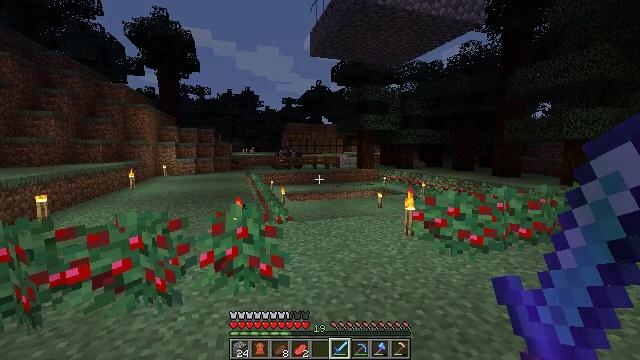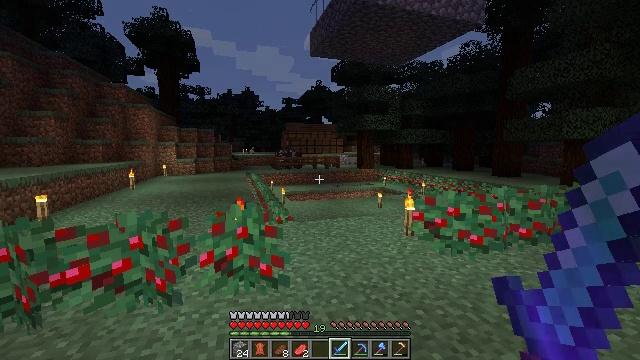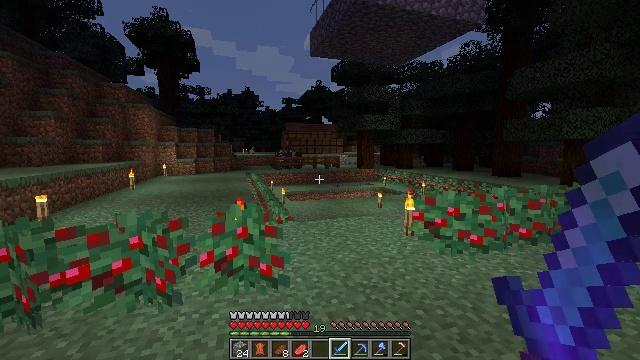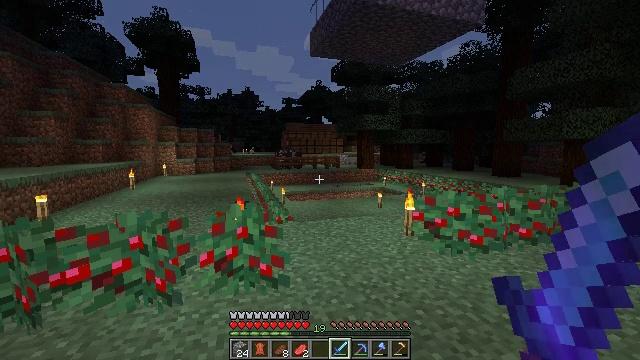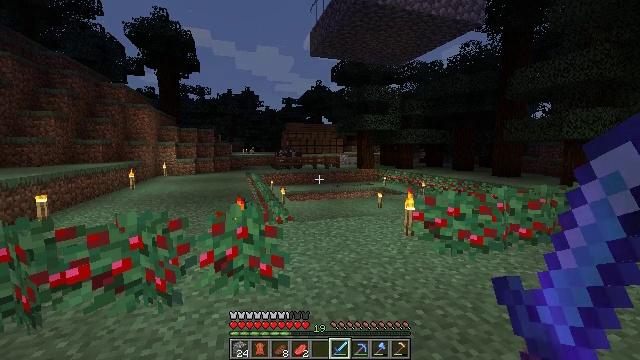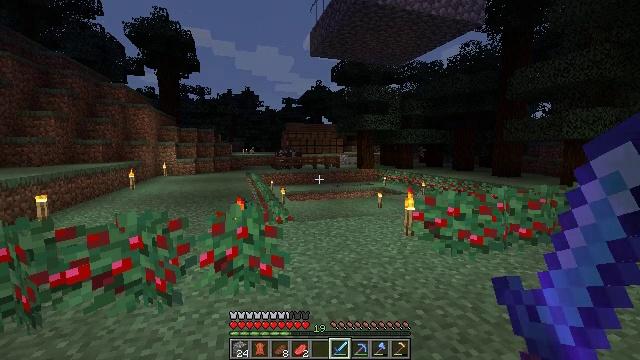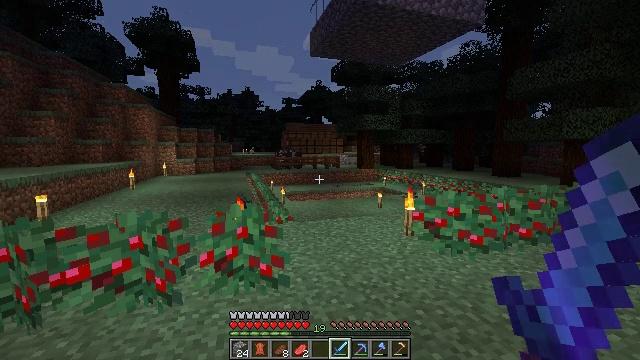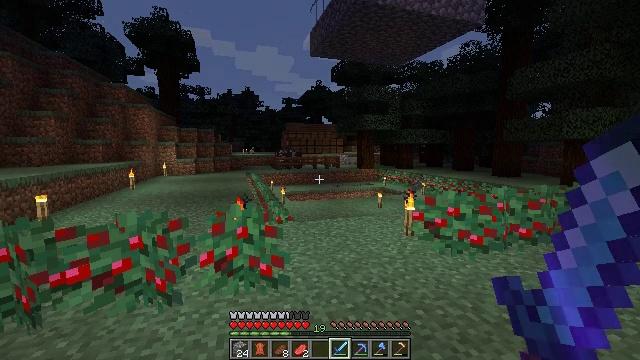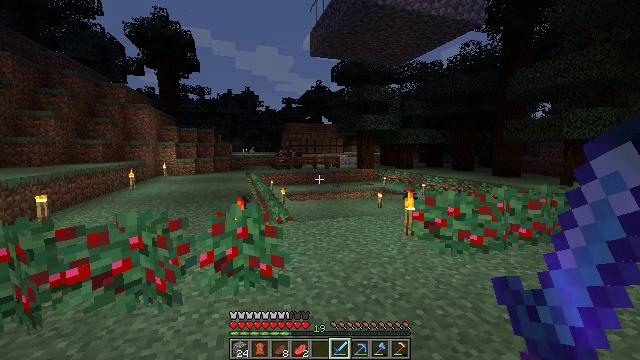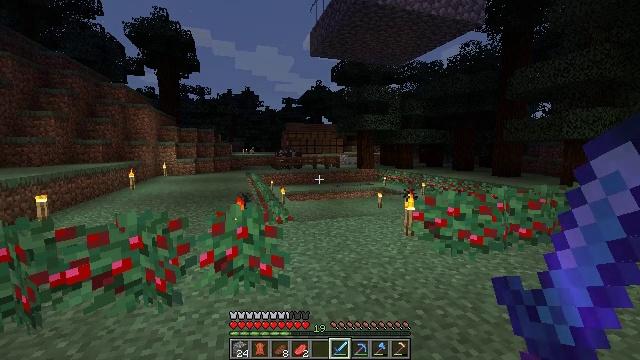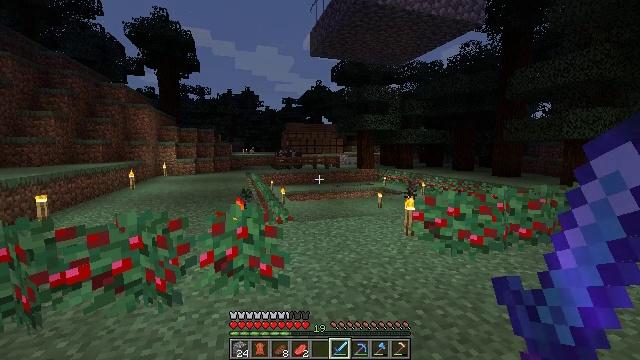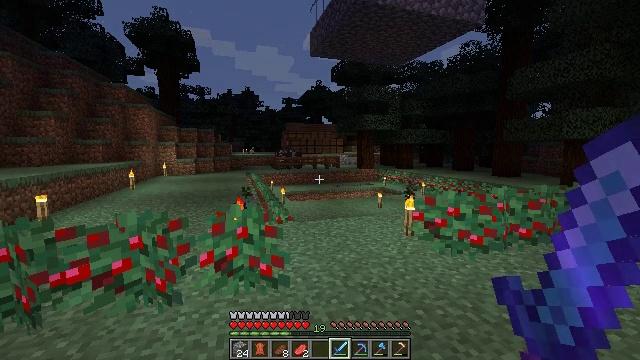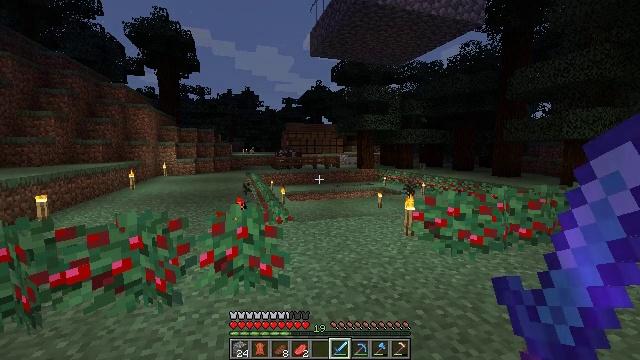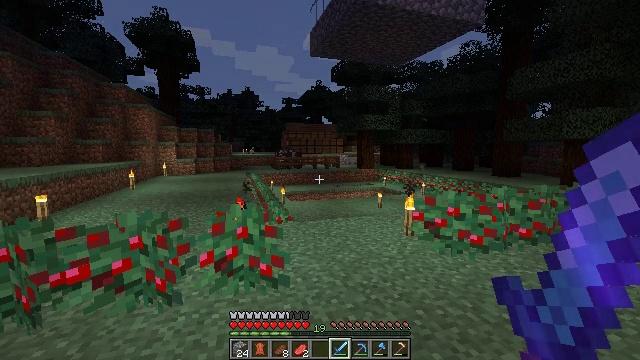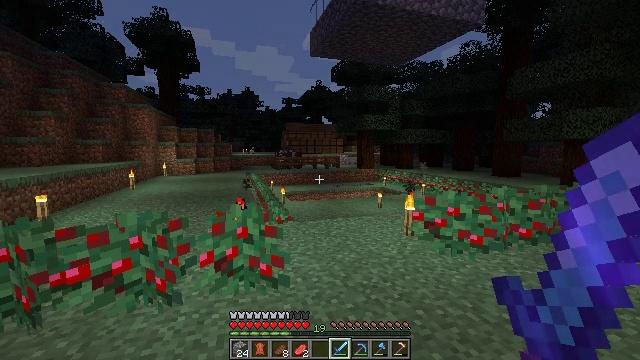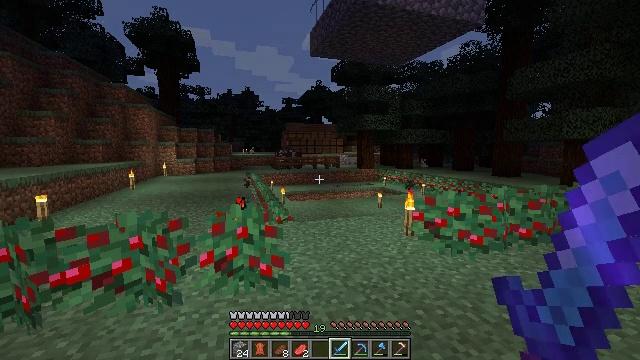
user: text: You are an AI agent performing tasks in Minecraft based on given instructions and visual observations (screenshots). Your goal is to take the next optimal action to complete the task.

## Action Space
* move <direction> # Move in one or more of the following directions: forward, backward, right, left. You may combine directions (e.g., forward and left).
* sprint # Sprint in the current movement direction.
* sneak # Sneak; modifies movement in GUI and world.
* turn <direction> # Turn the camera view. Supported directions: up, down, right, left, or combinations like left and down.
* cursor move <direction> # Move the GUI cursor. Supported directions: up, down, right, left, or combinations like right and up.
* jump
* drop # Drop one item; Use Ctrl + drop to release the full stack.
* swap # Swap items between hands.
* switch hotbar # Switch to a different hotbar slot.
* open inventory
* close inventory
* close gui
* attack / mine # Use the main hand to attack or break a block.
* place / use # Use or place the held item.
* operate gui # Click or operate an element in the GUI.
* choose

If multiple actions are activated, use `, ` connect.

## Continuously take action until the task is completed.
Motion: motion action
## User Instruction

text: Destroy the wheat to collect it.
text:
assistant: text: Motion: no_op
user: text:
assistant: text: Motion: no_op
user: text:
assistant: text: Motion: no_op
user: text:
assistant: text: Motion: no_op
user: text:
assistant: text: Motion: no_op
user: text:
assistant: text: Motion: no_op
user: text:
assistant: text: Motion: no_op
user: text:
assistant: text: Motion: no_op
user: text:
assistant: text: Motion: no_op
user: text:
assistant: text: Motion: no_op
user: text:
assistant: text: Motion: no_op
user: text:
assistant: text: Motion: no_op
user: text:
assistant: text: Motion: no_op
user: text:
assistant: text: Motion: no_op
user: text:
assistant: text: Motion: no_op
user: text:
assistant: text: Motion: no_op
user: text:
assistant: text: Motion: no_op
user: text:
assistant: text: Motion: no_op
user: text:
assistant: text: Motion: no_op
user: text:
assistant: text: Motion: no_op
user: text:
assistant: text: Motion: no_op
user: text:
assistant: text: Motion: no_op
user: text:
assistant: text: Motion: no_op
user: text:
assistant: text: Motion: no_op
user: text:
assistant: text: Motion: no_op
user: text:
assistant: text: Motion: no_op
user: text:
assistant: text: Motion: no_op
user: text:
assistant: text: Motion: no_op
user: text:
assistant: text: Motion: no_op
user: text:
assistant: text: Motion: no_op